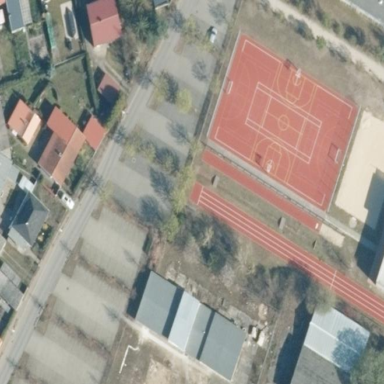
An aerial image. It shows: Athletics pitch used for leisure sports activities.